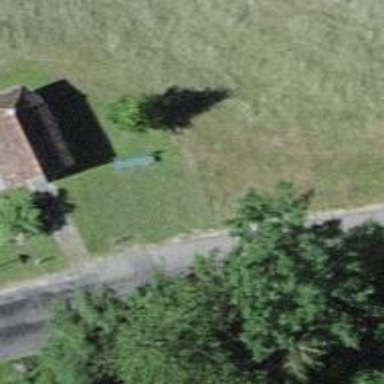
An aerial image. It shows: Bench.